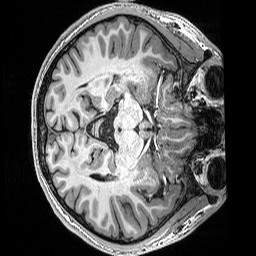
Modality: T1w
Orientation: axial
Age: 19
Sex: male
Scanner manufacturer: siemens
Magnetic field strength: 3 T
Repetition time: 2.53 s
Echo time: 0.0033 s